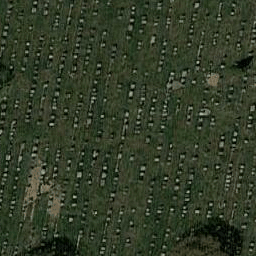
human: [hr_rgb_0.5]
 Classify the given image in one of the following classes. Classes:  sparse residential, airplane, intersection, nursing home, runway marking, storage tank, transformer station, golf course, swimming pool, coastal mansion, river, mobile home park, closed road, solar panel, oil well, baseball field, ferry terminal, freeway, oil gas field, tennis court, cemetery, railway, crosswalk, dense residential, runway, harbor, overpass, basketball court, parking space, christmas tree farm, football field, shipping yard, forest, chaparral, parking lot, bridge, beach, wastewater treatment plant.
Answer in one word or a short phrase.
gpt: cemetery